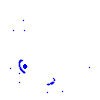
Particle: pion